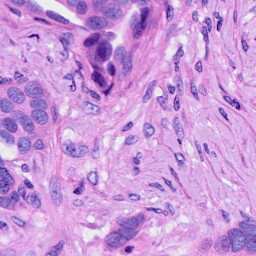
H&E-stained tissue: Ovarian